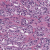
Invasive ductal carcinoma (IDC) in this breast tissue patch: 1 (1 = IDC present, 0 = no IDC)